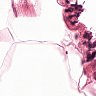
Metastatic tissue present: no